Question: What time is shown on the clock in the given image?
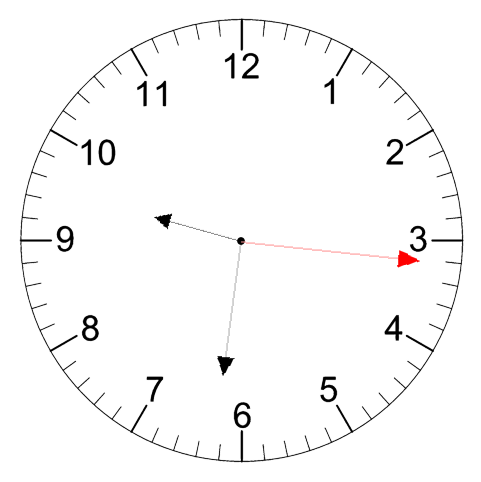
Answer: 09:31:16